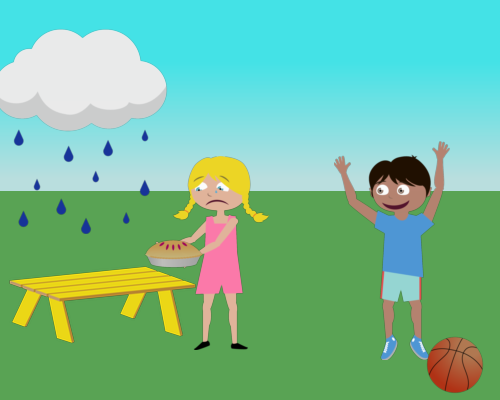
upper left is a rain cloud raining on a sad girl putting a pie in a yellow bench  behind her is a happy cheering boy and a basketball in the lower right corner.